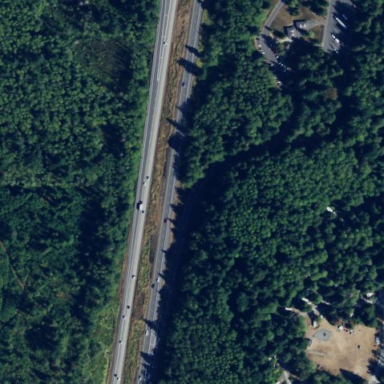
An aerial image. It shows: Rest area along the road.